Question: i have this view that the size of him is 1280 X 345 and im moving it left and right in my screen.
now, my main question is how do i make it move with my finger (not swipeLeft / swipeRight) i want it to move with my finger like the home screen of the iPhone IOS.
now, im using this code:
'''
- (void)touchesMoved:(NSSet *)touches withEvent:(UIEvent *)event {
UITouch *touch = [touches anyObject];
CGPoint location = [touch locationInView:infoView];
//[self.view setTransform:CGAffineTransformTranslate(CGAffineTransformIdentity, (location.x + self.view.frame.origin.x - dx), 0.0)];
NSLog(@"touch: %f",location.x);
infoView.frame = CGRectMake(infoView.frame.origin.x + location.x, 0, 1280, 345);
}
'''
that should be the current but i cant figur it out.
i have also try to find an answer in google and here, but, as you know.. i didn't found something useful.
i've also made this so you can understand it better.

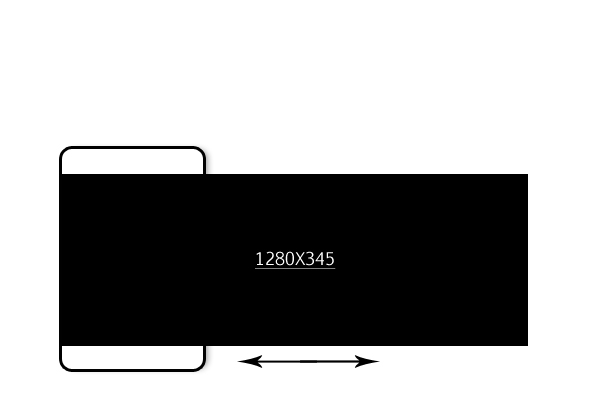
Answer: i used the UIPagecontrol and UIScrollView to make it. very easy and smart object !